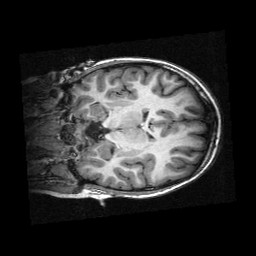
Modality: T1w
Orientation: coronal
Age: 10
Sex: male
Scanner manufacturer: siemens
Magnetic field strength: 3 T
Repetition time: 2.3 s
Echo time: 0.00336 s